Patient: sex M, age 32
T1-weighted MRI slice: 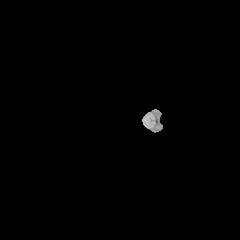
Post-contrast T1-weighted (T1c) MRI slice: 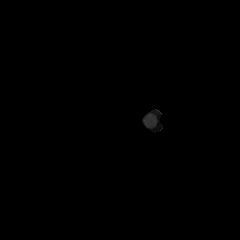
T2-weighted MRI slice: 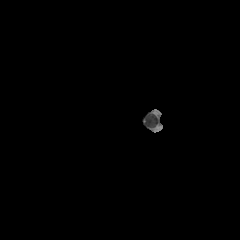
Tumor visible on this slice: no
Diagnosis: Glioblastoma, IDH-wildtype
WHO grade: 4